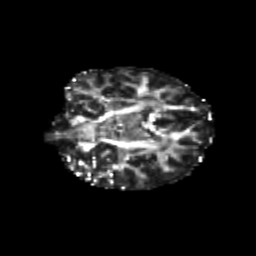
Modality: FA
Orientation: coronal
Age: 9
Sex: female
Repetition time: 9.512 s
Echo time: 0.089 s